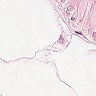
Metastatic tissue present: no